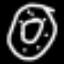
Label: donut